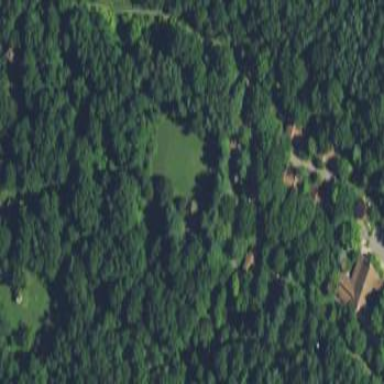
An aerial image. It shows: Evergreen woodland with needle-leaved trees.